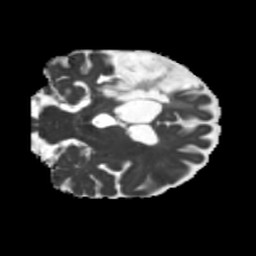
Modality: MD
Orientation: coronal
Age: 64
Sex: male
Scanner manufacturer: siemens
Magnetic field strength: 3 T
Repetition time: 5.25 s
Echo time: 0.08 s